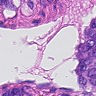
Metastatic tissue present: yes